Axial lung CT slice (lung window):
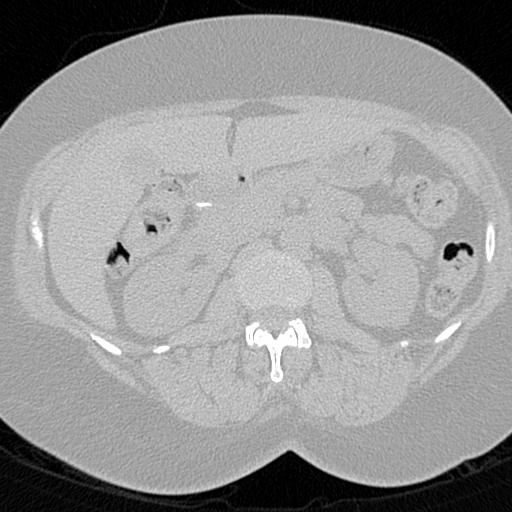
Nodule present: no